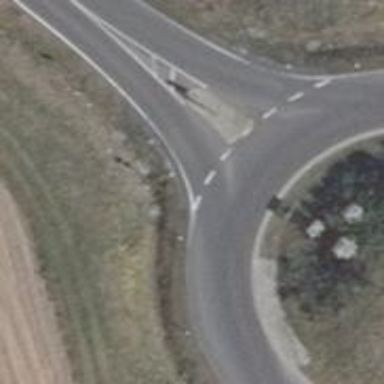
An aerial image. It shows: Secondary motorroad with asphalt surface.